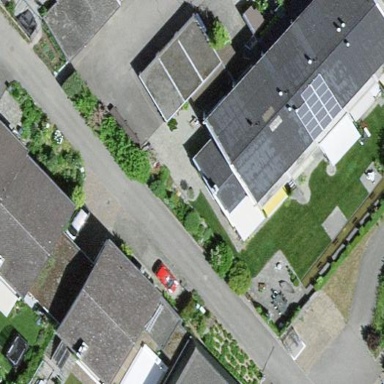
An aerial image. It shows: Terrace building.